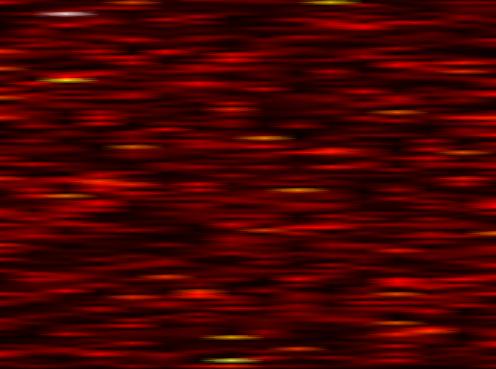
Label: OFDM